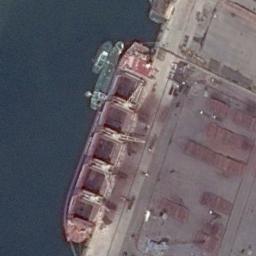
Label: ship